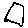
Label: square